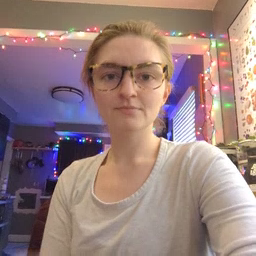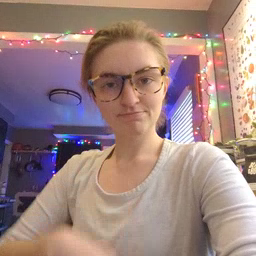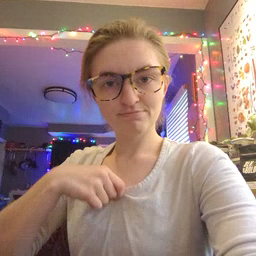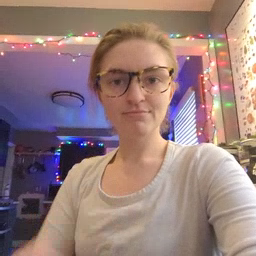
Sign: zipper